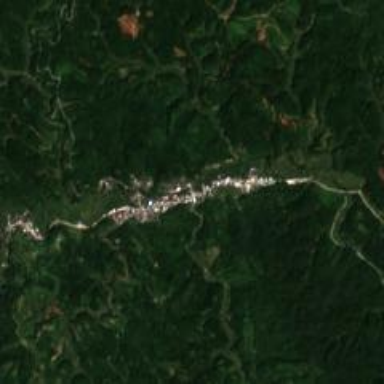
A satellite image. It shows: Ethnic township within town.